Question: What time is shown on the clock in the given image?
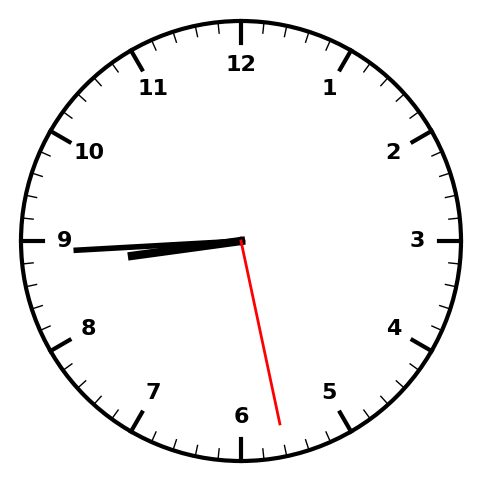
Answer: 08:44:28